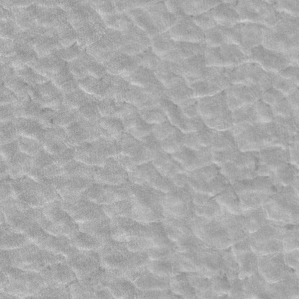
Label: frost